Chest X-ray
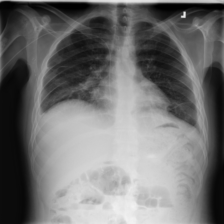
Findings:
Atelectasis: positive
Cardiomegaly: negative
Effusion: positive
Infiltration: positive
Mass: negative
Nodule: negative
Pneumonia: negative
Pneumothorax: negative
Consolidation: negative
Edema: negative
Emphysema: negative
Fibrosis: negative
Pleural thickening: positive
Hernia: negative